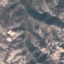
Land use / land cover class: HerbaceousVegetation